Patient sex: F
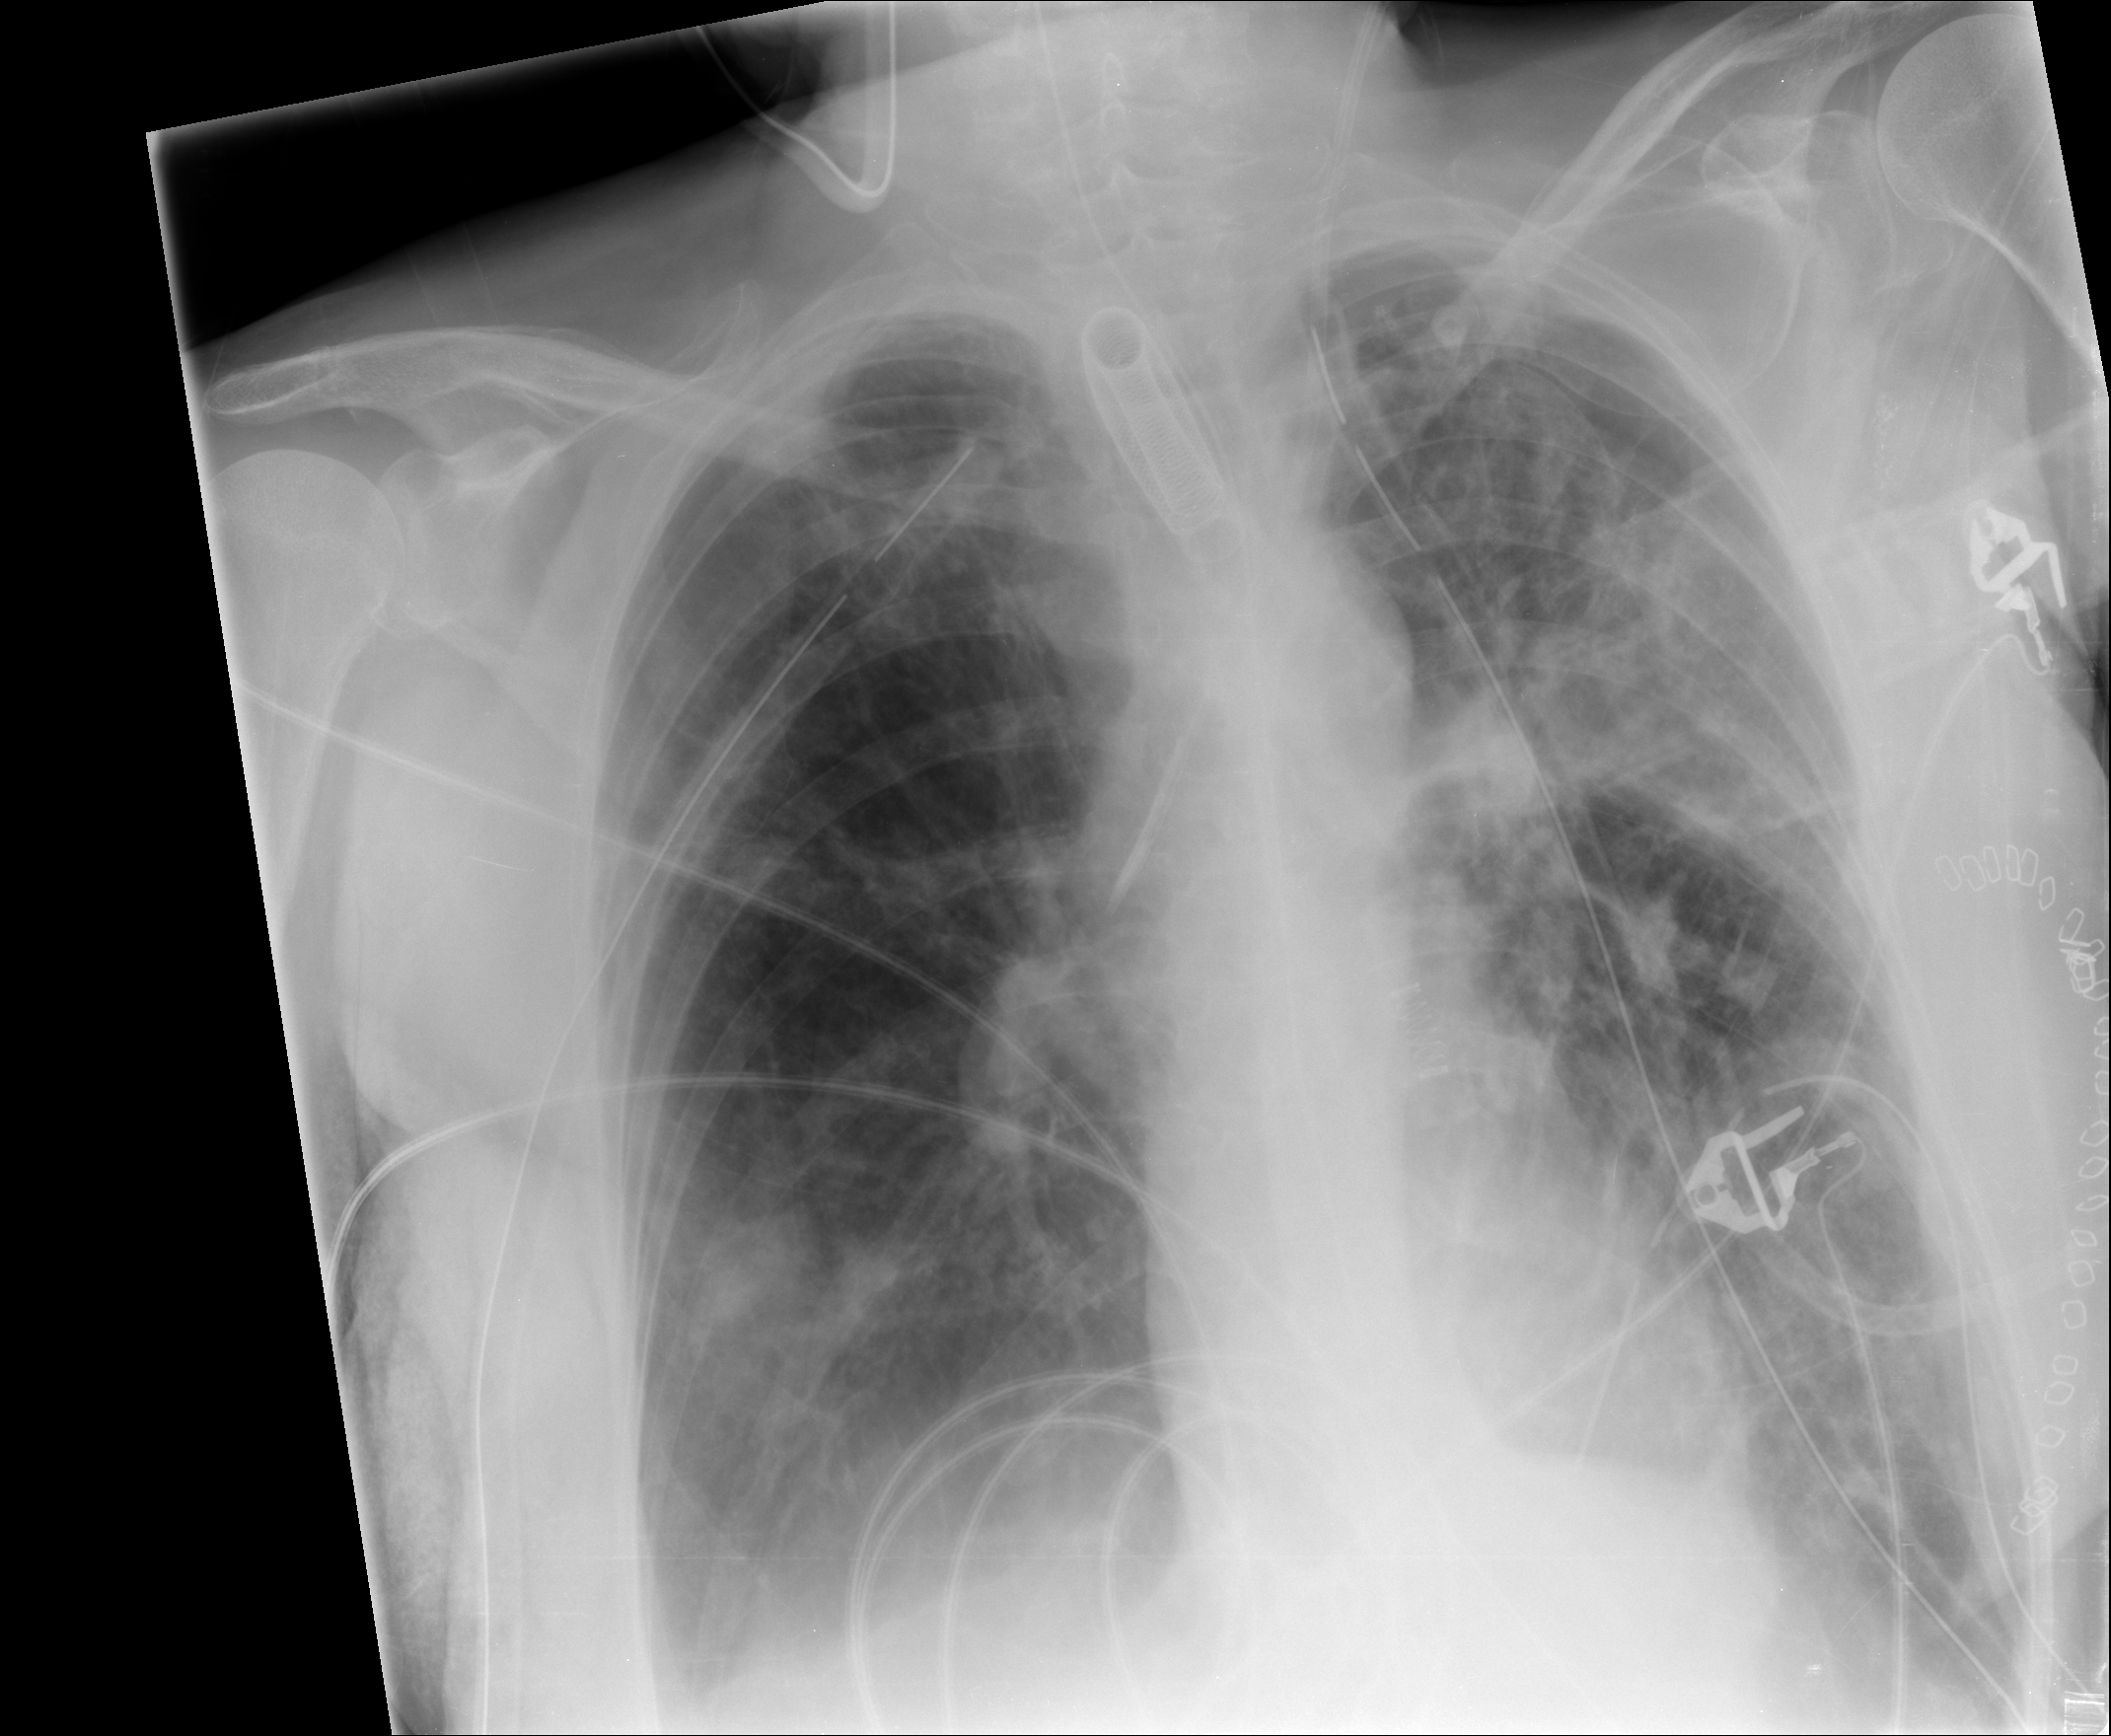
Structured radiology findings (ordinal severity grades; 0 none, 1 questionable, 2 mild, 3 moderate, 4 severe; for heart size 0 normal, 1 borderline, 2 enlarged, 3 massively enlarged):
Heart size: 0
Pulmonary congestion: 2
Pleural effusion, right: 0
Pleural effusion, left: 0
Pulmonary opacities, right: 2
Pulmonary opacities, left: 3
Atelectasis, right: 2
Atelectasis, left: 3